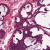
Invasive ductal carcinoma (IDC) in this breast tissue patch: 0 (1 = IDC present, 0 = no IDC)